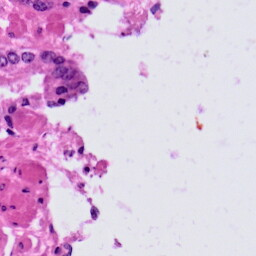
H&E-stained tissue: Prostate